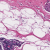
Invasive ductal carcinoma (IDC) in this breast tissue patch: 0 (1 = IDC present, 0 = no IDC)